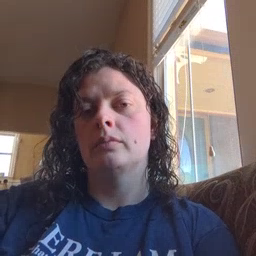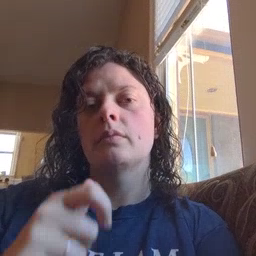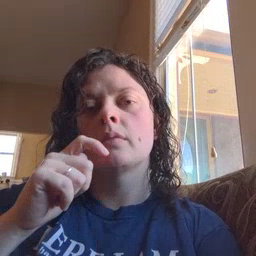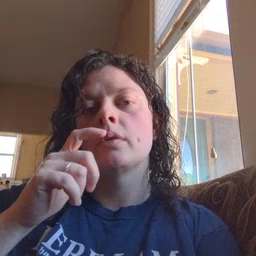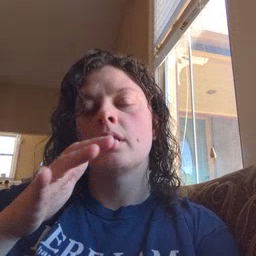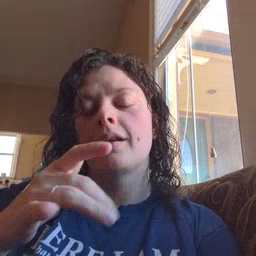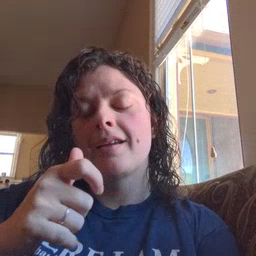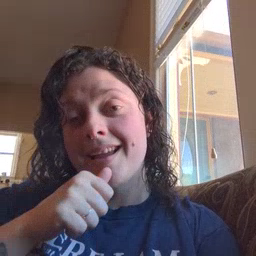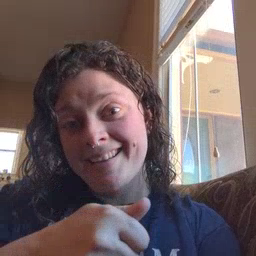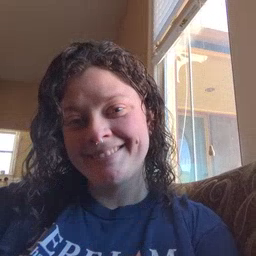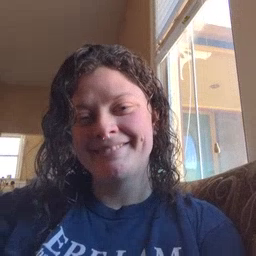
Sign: hide